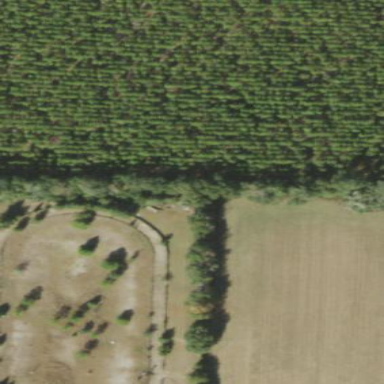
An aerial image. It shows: Bridleway.